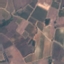
Label: PermanentCrop